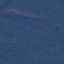
Land use / land cover class: Forest